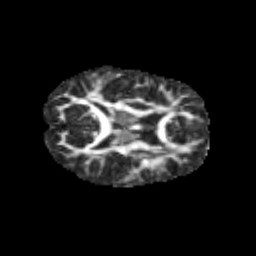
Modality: FA
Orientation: axial
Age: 9
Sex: female
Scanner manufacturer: siemens
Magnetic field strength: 3 T
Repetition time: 3.8 s
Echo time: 0.07 s